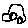
Label: car